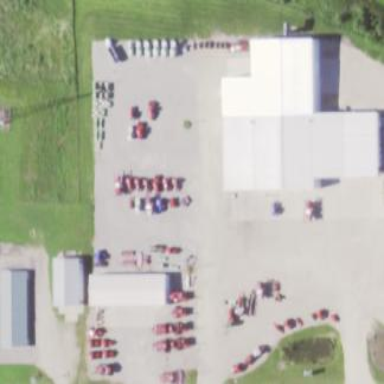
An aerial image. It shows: Agrarian shop located within building.